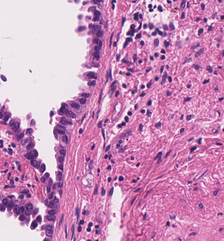
Tumor epithelial tissue: yes
Tumor-associated stroma tissue: yes
Normal tissue: no